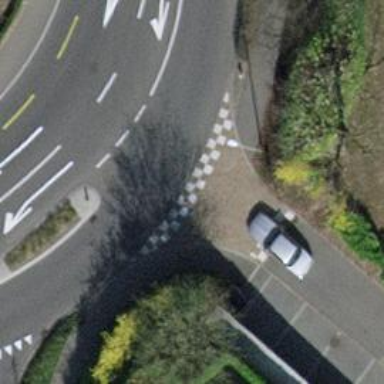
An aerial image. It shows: Secondary road with separate asphalt sidewalk.